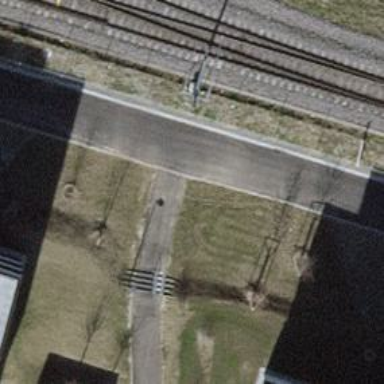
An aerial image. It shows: Concrete steps road made of concrete plates.